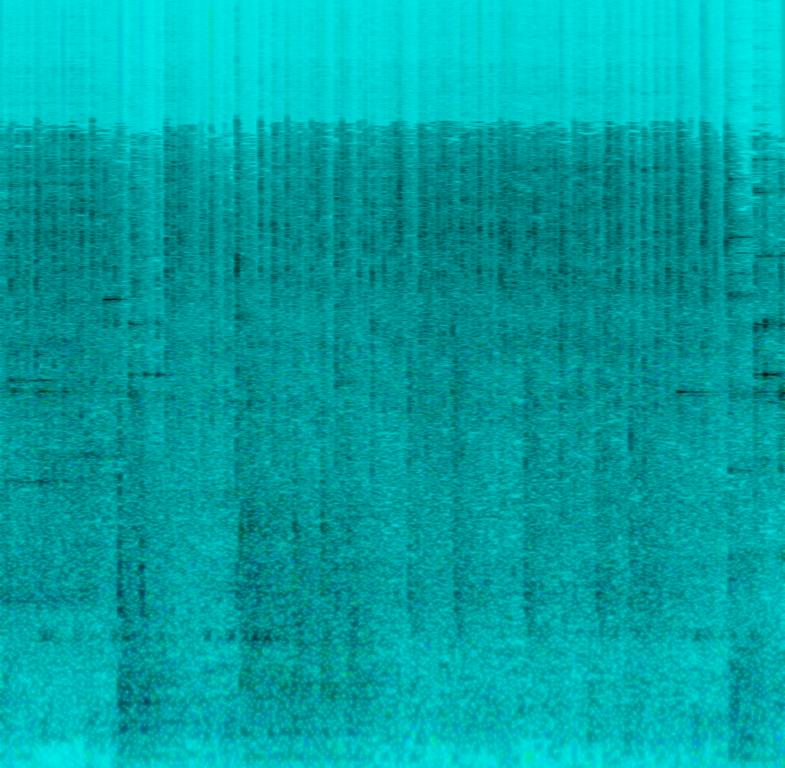
The low quality recording features aggressive metallic and wooden percussion played chaotically. The recording is noisy, loud and in mono, as it was probably recorded with a phone.